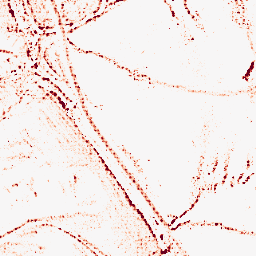
Category: morphological
Decomposition family: morphological_rect
Decomposition parameters: operation: opening
width: 5
height: 5
Upsampling method: sinc_blackman
Upsampling parameters: scale: 8
kernel_size: 8
Upsampling scale: 8